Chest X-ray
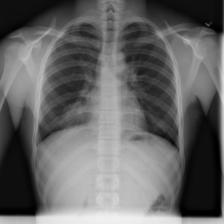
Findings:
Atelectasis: negative
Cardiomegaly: negative
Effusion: negative
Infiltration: positive
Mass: negative
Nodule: negative
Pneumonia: negative
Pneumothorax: negative
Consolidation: negative
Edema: negative
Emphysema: negative
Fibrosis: negative
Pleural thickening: negative
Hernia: negative